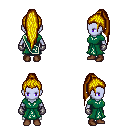
a pixel art fantasy rpg character, female body template, dark elf, purple skin, sash dress, white pants, blonde extra-long topknot hairstyle, metal gloves, brown shoes, four views (front, back, left, right), 2x2 character sprite sheet, small pixel art, hard edges, no anti-aliasing